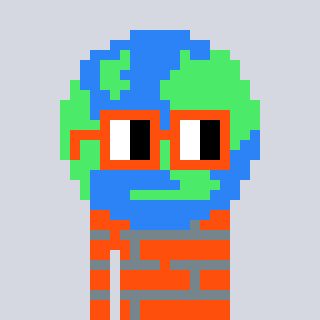
a pixel art character with square orange glasses, a earth-shaped head and a orange-colored body on a cool background